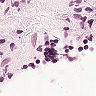
Metastatic tissue present: no